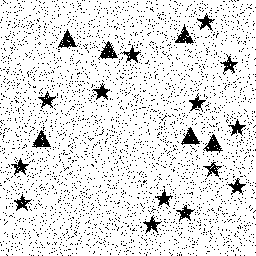
Squares: 0
Triangles: 6
Stars: 14
Total shapes: 20